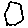
Label: hexagon